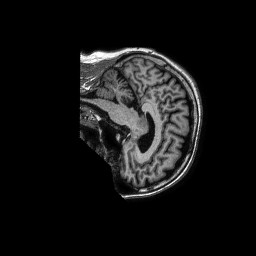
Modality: T1w
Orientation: sagittal
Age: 66
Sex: male
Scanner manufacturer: philips
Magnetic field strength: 1.5 T
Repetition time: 0.007958 s
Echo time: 0.003637 s